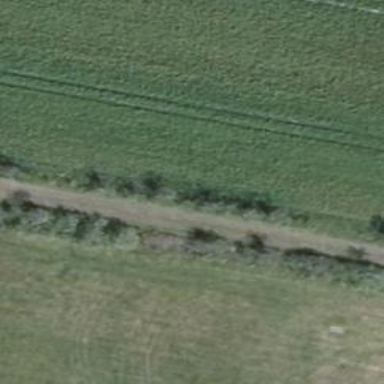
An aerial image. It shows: Row of deciduous broadleaved trees.